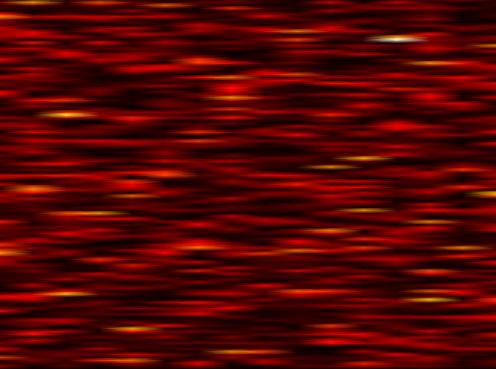
Label: FOFDM